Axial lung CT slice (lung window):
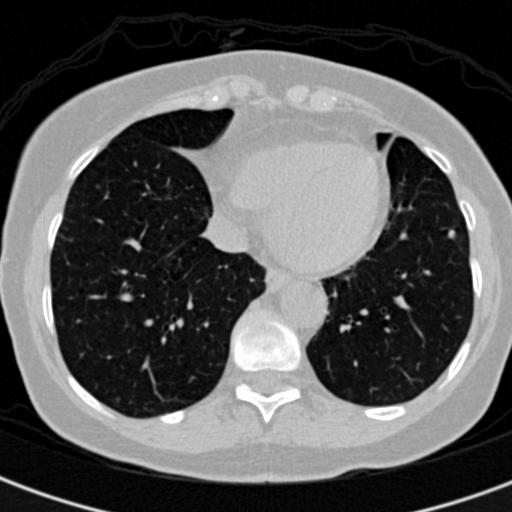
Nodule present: yes
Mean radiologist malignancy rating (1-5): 2.5